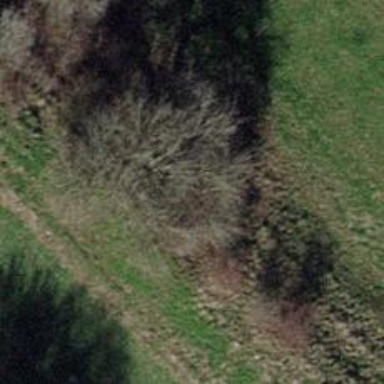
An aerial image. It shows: Broadleaved tree with lush leaves.